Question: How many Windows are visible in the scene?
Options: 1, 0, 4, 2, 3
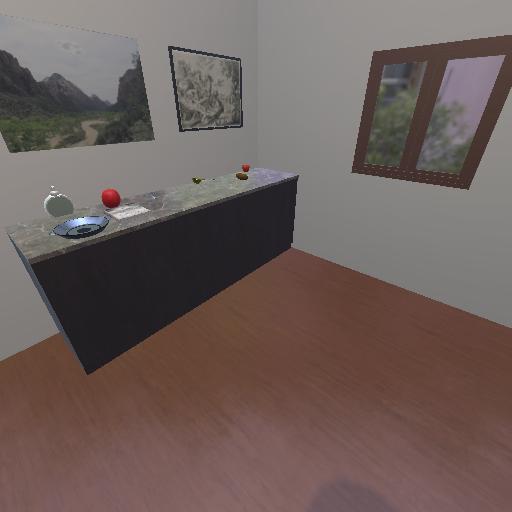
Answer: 1